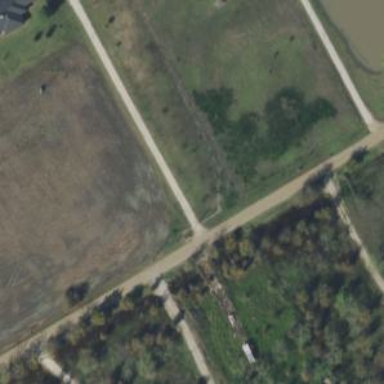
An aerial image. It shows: Driveway leading to service road.